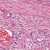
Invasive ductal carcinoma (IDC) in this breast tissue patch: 1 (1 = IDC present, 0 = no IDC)